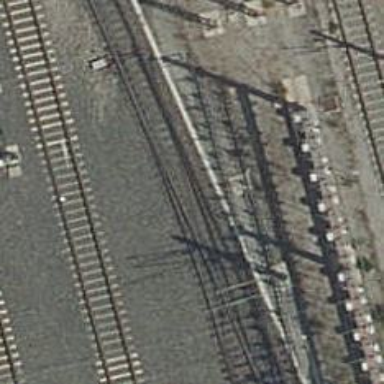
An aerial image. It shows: Railway yard with electrified contact lines.